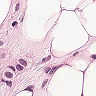
Metastatic tissue present: yes